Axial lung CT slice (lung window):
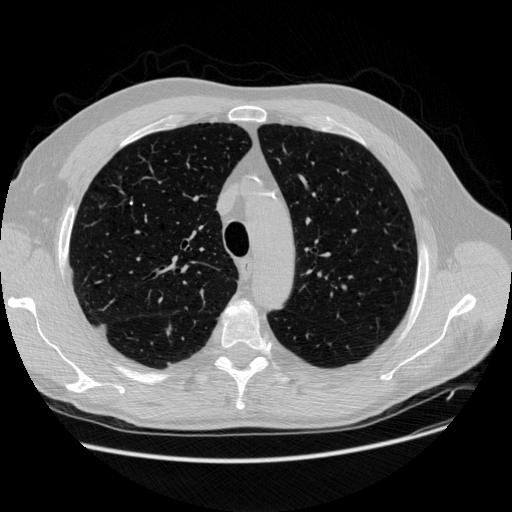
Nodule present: no